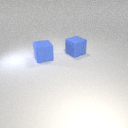
large blue rubber cube behind large blue rubber cube